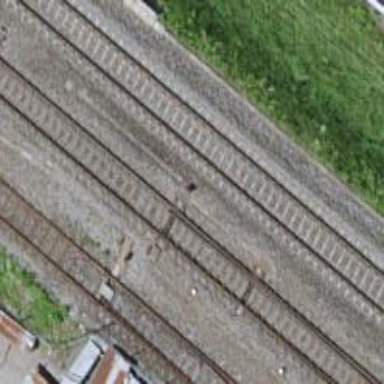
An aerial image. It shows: Railway switch.